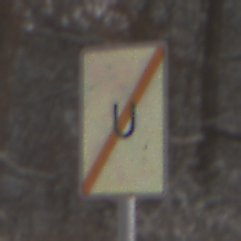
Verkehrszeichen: EndeUmleitung
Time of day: MorningAfternoon
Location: Outdoor (Nature)
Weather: PartlyCloudy
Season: Winter
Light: Natural